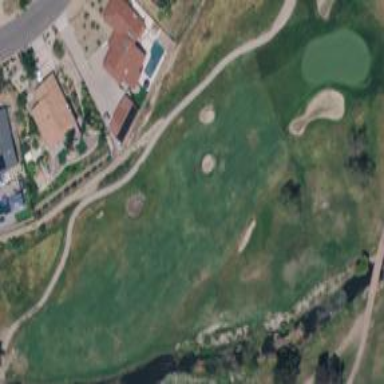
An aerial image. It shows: Scenic golf fairway.